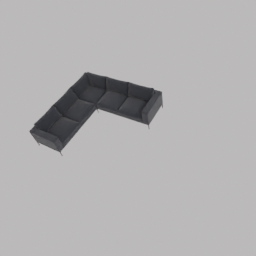
Label: furniture